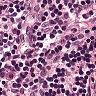
Metastatic tissue present: no